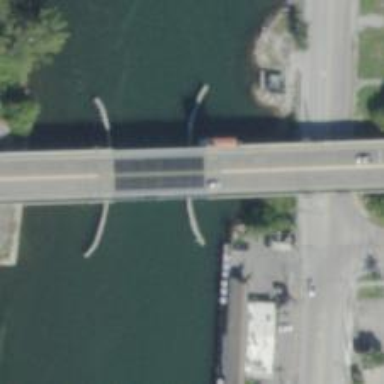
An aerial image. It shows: Bascule movable bridge on footway.